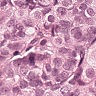
Metastatic tissue present: yes